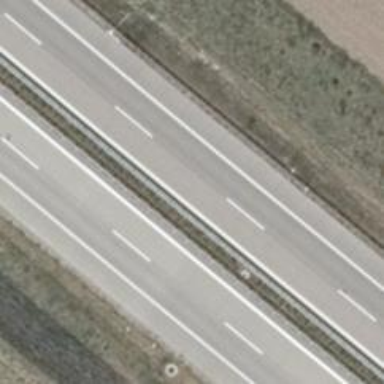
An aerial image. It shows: Concrete motorway with embankment.